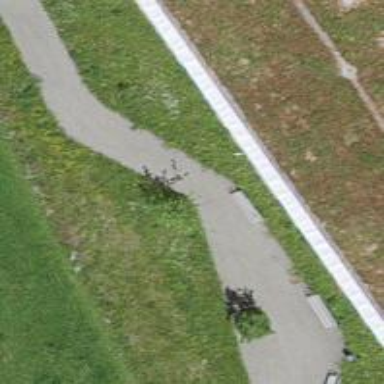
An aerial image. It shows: Brown bench.